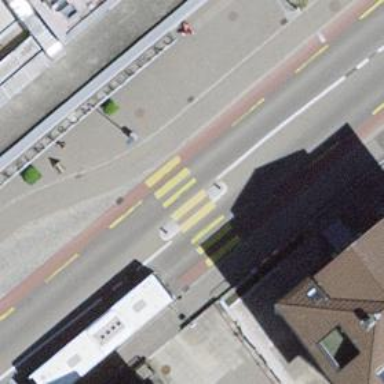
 and there is designated cycle lane on both sides of the road."